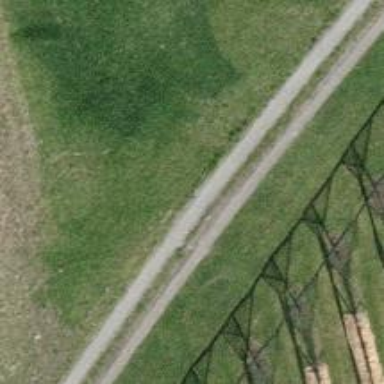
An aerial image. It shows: Gravel track.